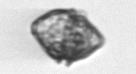
Label: Kryptoperidinium_triquetrum